点 $P$ 是棱长为 $1$ 的正方体 $ABCD-A_1B_1C_1D_1$ 棱上一点，则满足
$|PA|+|PC_1|=2$ 的点 $P$ 的个数为\underline{\hspace{3cm}}．

\vspace{0.8cm}

\begin{center}

\end{center}
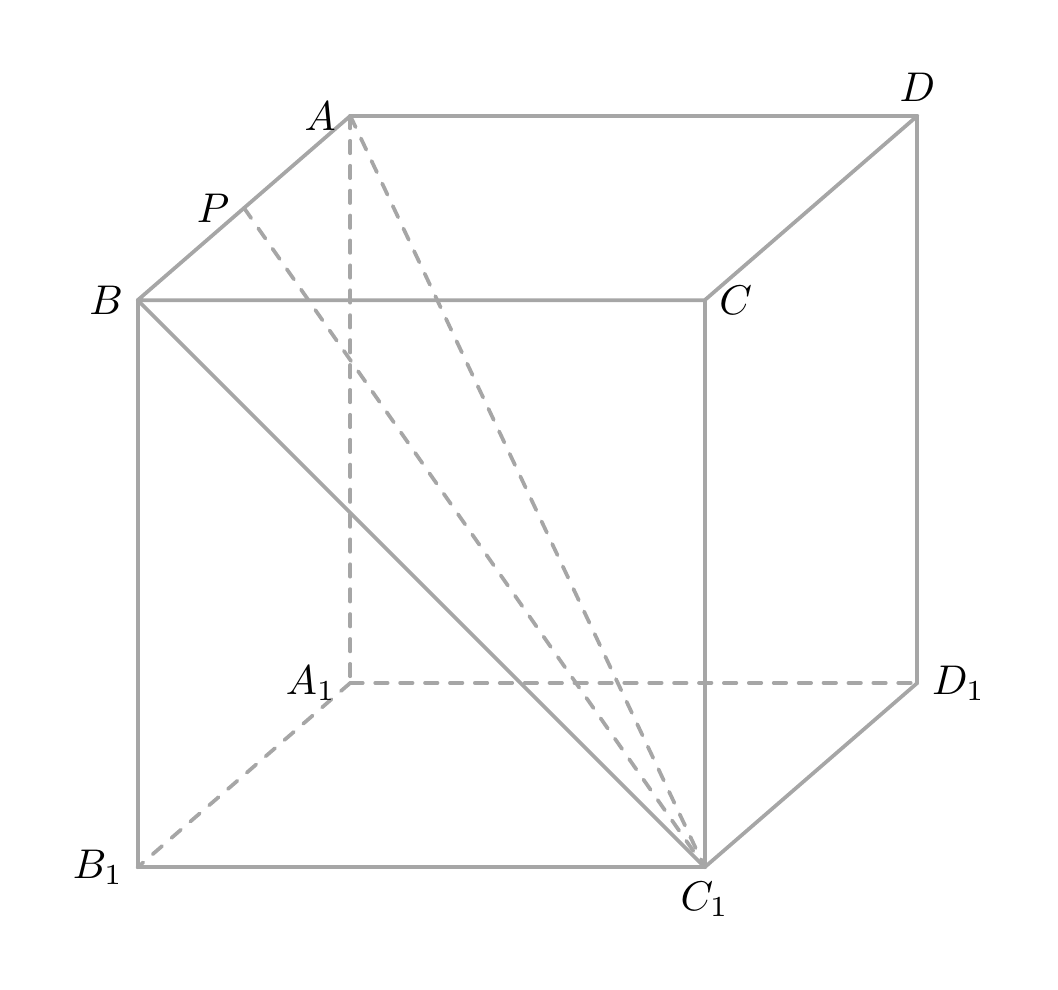
【解答】
\noindent 【答案】6

\vspace{0.6em}

\noindent 【分析】由椭圆的定义可得 $P$ 点的轨迹，再找到与正方体棱的交点个数即可。

\vspace{0.6em}

\noindent 【详解】因为正方体 $ABCD-A_1B_1C_1D_1$ 的棱长为 $1$，所以 $|AC_1|=\sqrt{3}$。

又 $|PA|+|PC_1|=2$，

所以点 $P$ 是以 $2c=\sqrt{3}$ 为焦距，以 $a=1$ 为长半轴，以
$b=\sqrt{a^2-c^2}=\frac{1}{2}$ 为短半轴的椭球上的一点，
且焦点分别为 $A,C_1$。

所以点 $P$ 是椭球与正方体棱的交点。

在以 $A,C_1$ 为端点的棱上共有 $6$ 个。

故答案为：6。